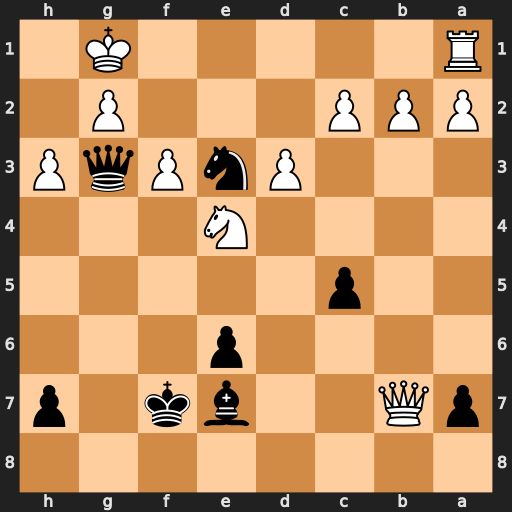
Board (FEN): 8/pQ2bk1p/4p3/2p5/4N3/3PnPqP/PPP3P1/R5K1
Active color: b
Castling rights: -
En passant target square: -
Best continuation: Qxg2#